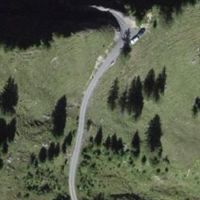
EUNIS habitat code: 23
Species observed at this site:
Fringilla coelebs
Erebia medusa
Gentiana verna
Anemonastrum narcissiflorum